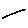
Label: line